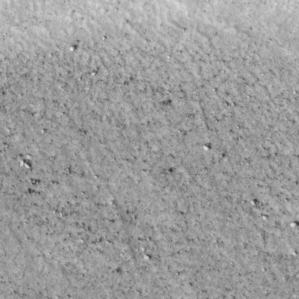
Label: non_frost